Question:
Given a coordinate system (green - which could sit at the center of a laser sensor) and a box with dimensions l, w, h and position of center c (c_x, c_y, c_z) and its orientation as a quaternion (q_x, q_y, q_z, q_w) in that coordinate system I want to find the minimal enclosing pitch angles (red - from the perspective of the coordinate system) of a box b_max and b_min.
This question seems to be very tricky, because how do I know which is the "highest and lowest point" from the perspective of the coordinate system? It obviously depends on the orientation and and the dimensions of the box: it could be the edge of the box or just the corner, but I have no mathematical way of expressing it.
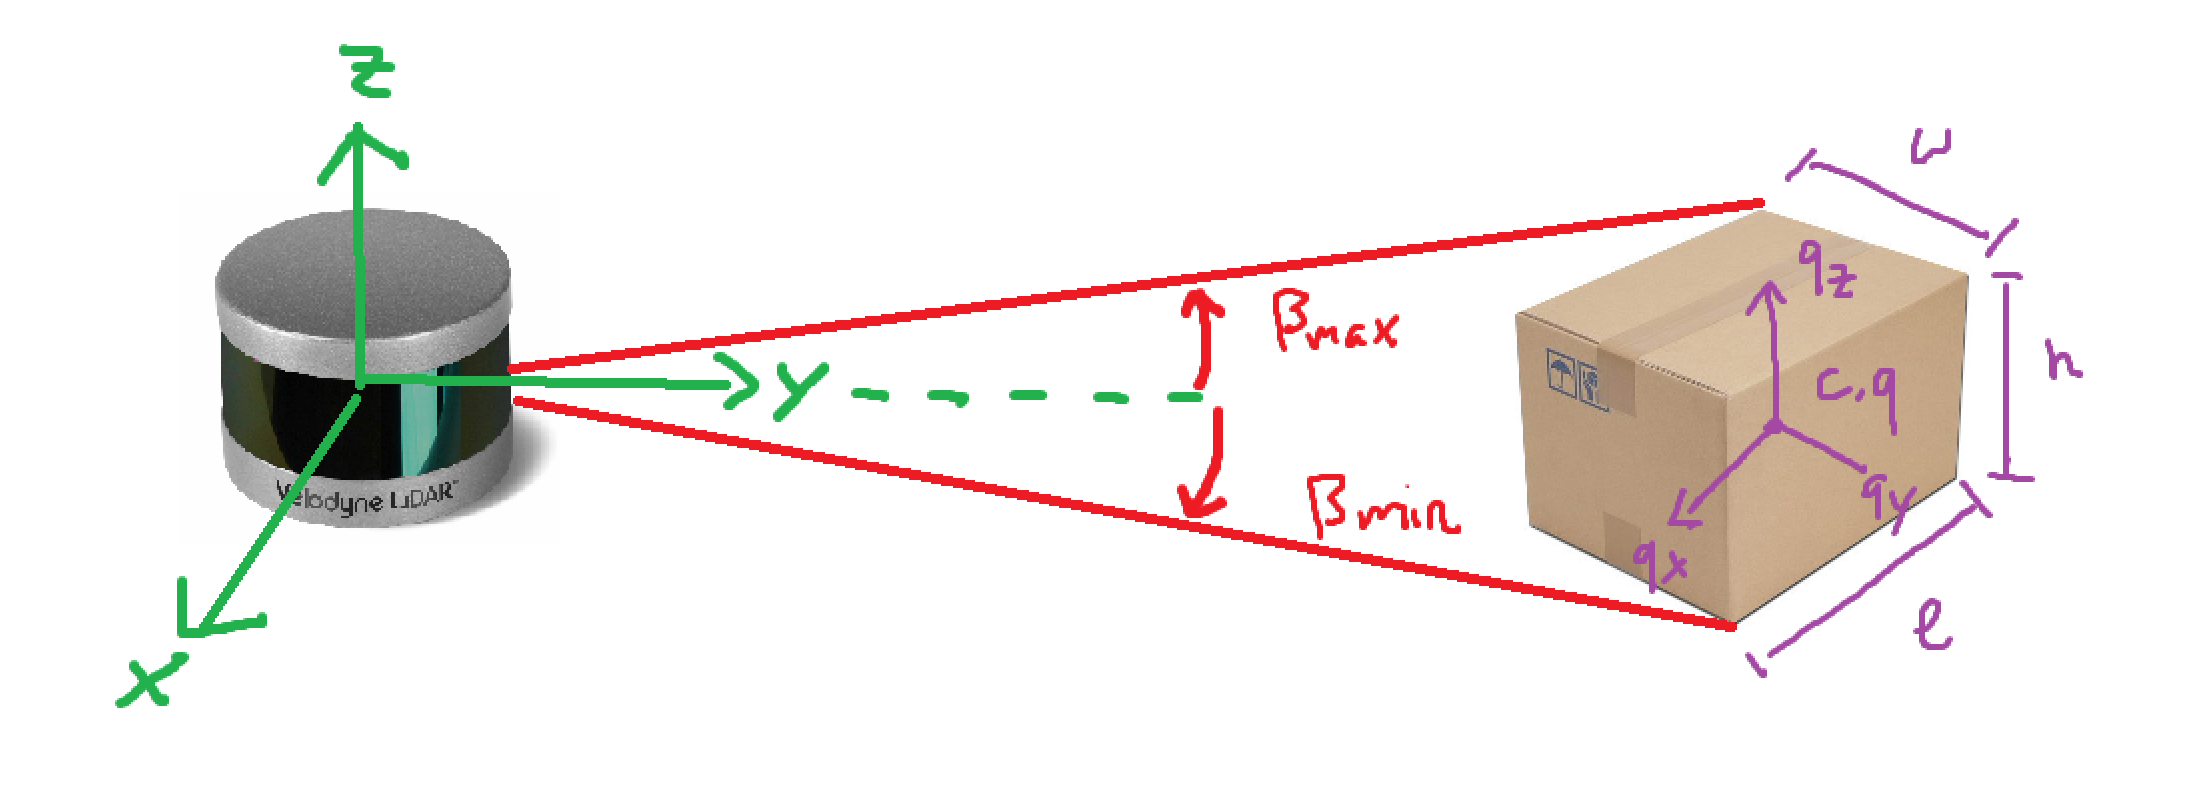
Answer: The first box vertex has coordinates relative to box center '(-w/2, -h/2, -l/2)'.
Rotate this point using quaternion, add result to vector '(cx,cy,cz)', get vector 'V0=(v0x, v0y, v0z)'
Angle between this vector and OZ axis using vector length is (through so-called direction cosine)
'''
A0 = acos(V0.dot.(0,0,1) / len(V0)) = acos(v0z / len(V0))
'''
Angle between this vector and OXY plane (as far as I understand, you need namely this angle) :
'''
B0 = Pi/2 - A0
'''
Calculate angles 'Bi' for all box vertices (changing signs in the first line formula) and choose max an min values.